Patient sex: M
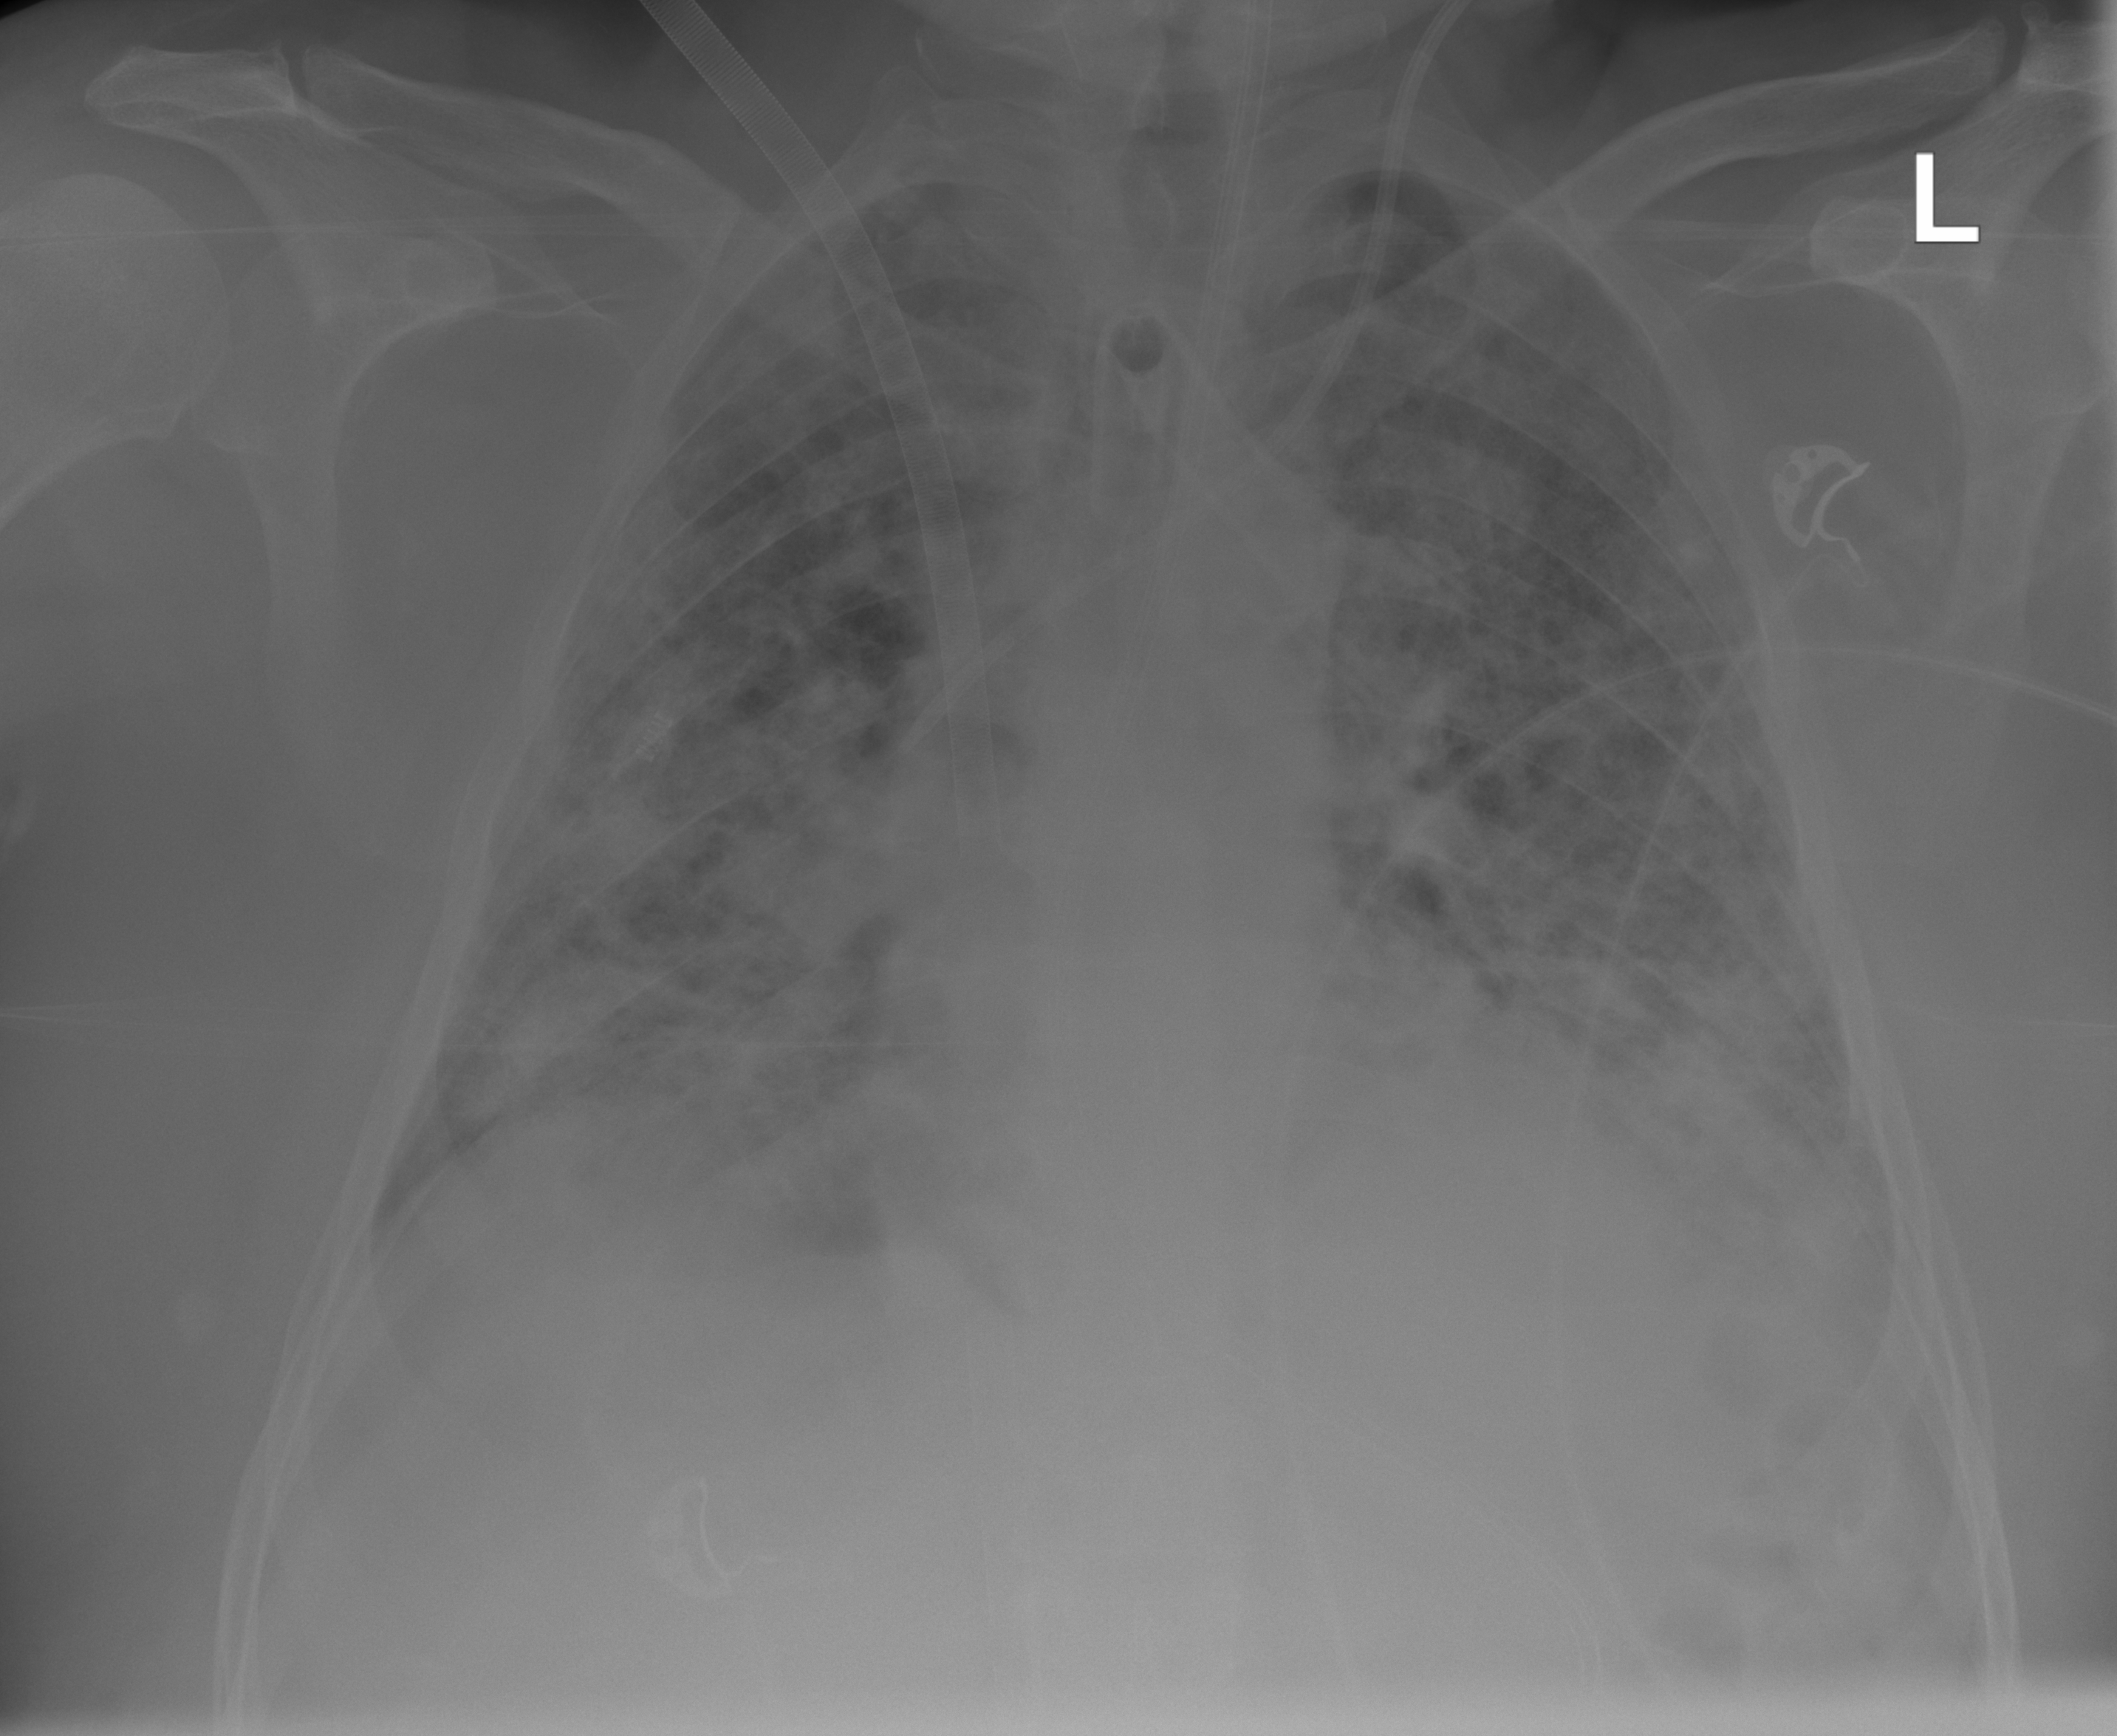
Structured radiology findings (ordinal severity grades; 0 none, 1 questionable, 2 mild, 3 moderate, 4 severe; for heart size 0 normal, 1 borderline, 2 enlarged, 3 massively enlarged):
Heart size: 1
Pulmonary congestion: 0
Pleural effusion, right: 0
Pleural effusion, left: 2
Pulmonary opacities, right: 4
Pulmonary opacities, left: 4
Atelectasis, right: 3
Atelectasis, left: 3